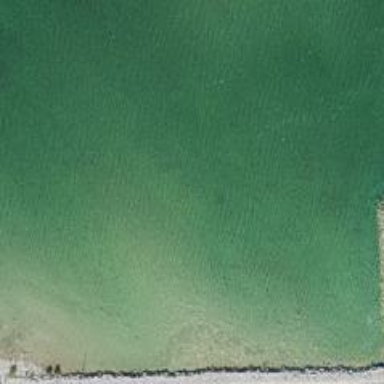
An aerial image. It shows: Breakwater structure.